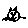
Label: cat